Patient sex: M
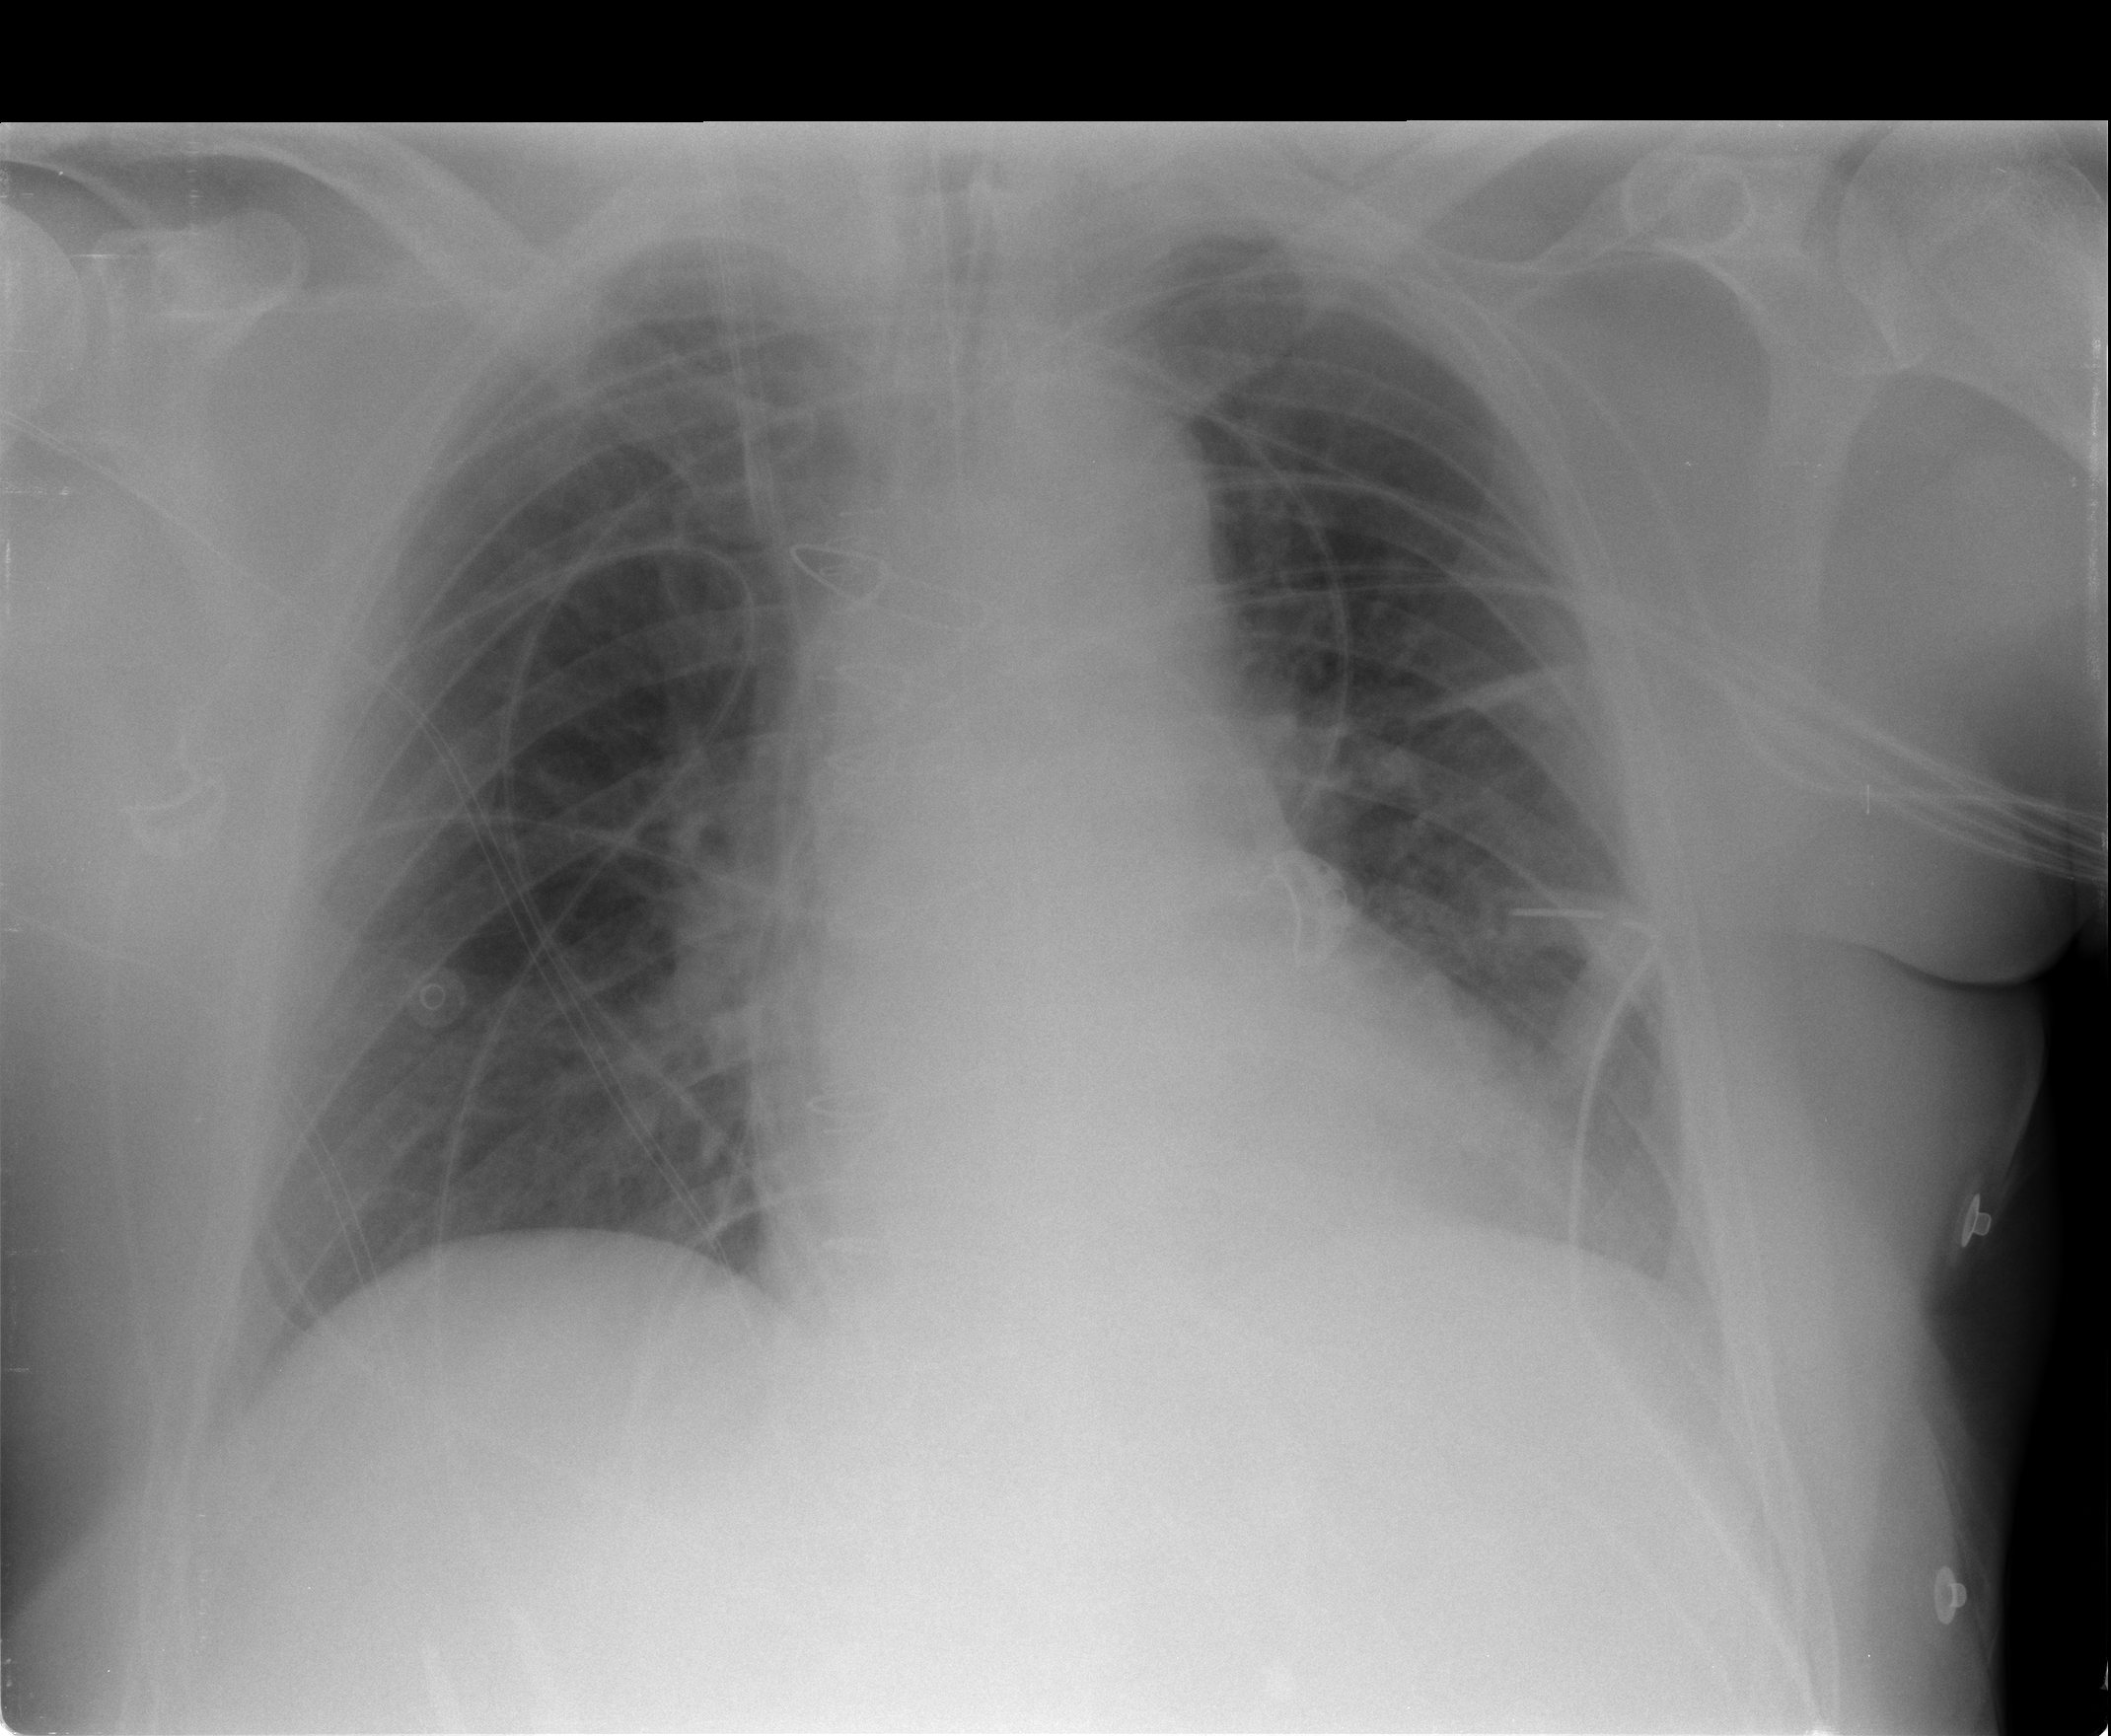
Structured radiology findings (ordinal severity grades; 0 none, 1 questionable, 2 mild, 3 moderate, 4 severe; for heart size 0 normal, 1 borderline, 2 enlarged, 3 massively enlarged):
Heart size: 2
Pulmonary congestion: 2
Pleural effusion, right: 0
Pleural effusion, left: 0
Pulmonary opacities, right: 0
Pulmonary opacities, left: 0
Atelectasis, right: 0
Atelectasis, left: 0